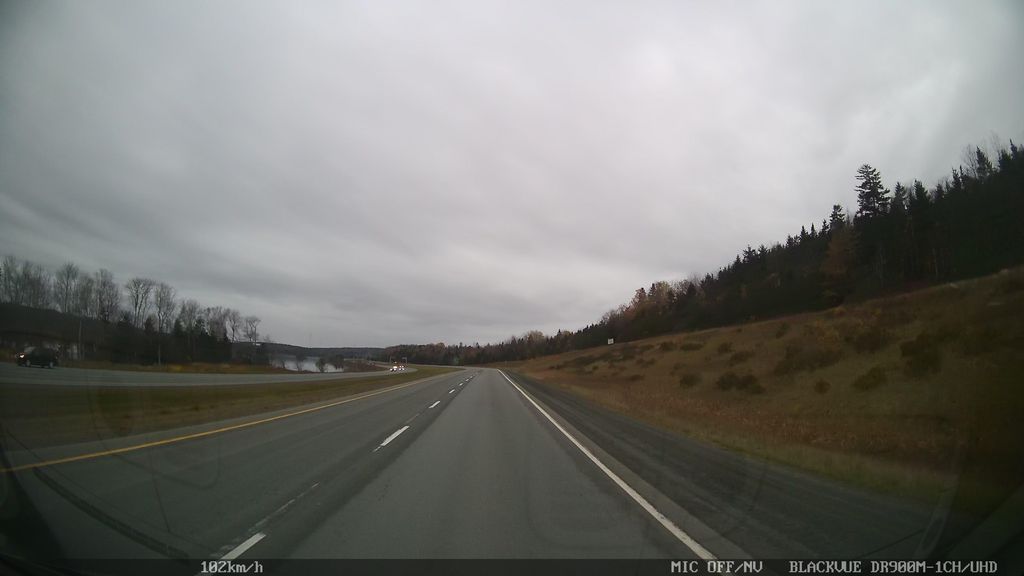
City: halifax